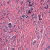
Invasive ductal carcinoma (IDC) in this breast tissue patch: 1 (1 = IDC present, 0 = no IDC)